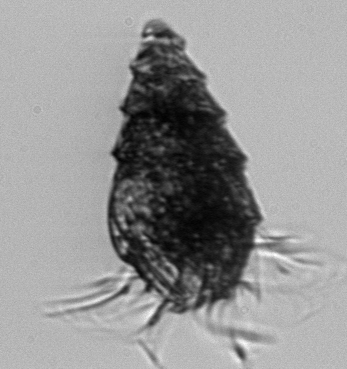
Label: Laboea_strobila